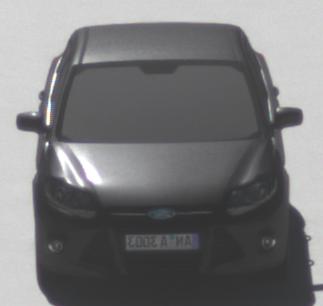
Make: Ford
Model: Focus 1.6 Ti-VCT
Detailed model: Focus (III)
Model produced from: 2011/09
Model produced until: 2014/09
Doors: 5
Color: black
Road condition: dry road
Daytime: morning or afternoon
Contrast: high contrast